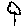
Label: tree